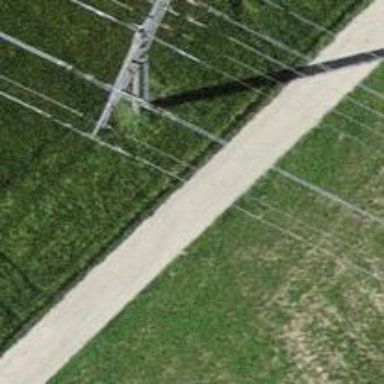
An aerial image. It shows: Power line is depicted.